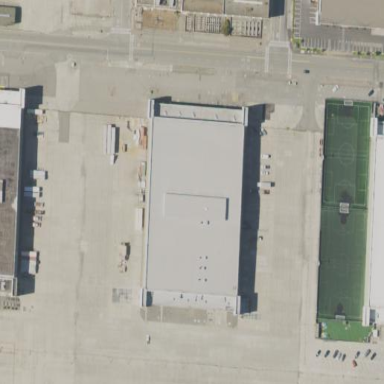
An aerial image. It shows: Hangar building.